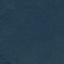
Land use / land cover class: Forest